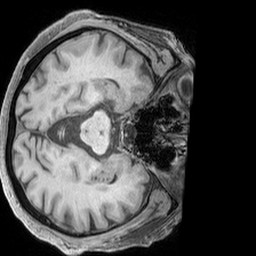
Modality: T1w
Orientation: axial
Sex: female
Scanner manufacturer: siemens
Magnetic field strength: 3 T
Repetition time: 2.3 s
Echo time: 0.00226 s